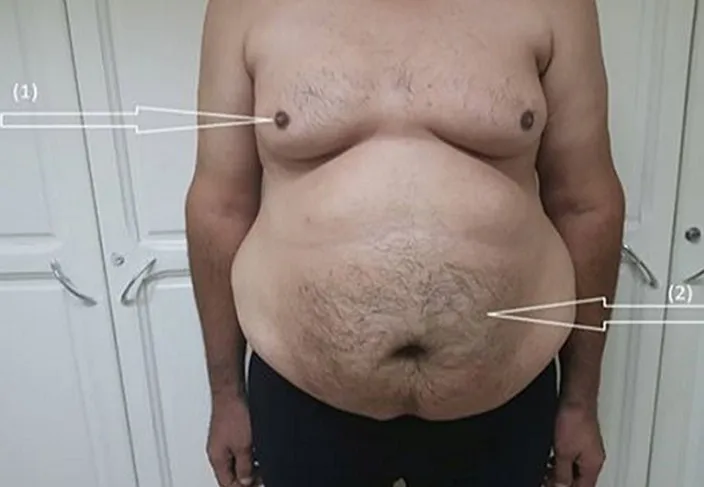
patient's photo visualizing gynecomastia (arrow (1)) and abdominal obesity (arrow (2)).
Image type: medical_photograph (other_medical_photograph)